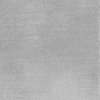
Atmospheric dust classification: dusty